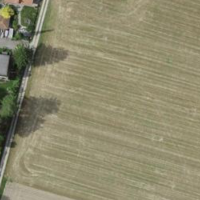
EUNIS habitat code: 52
Species observed at this site:
Grus grus